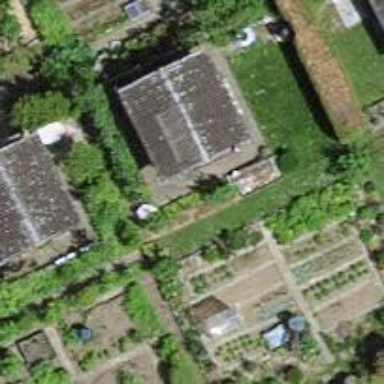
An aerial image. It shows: Allotment house.